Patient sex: M
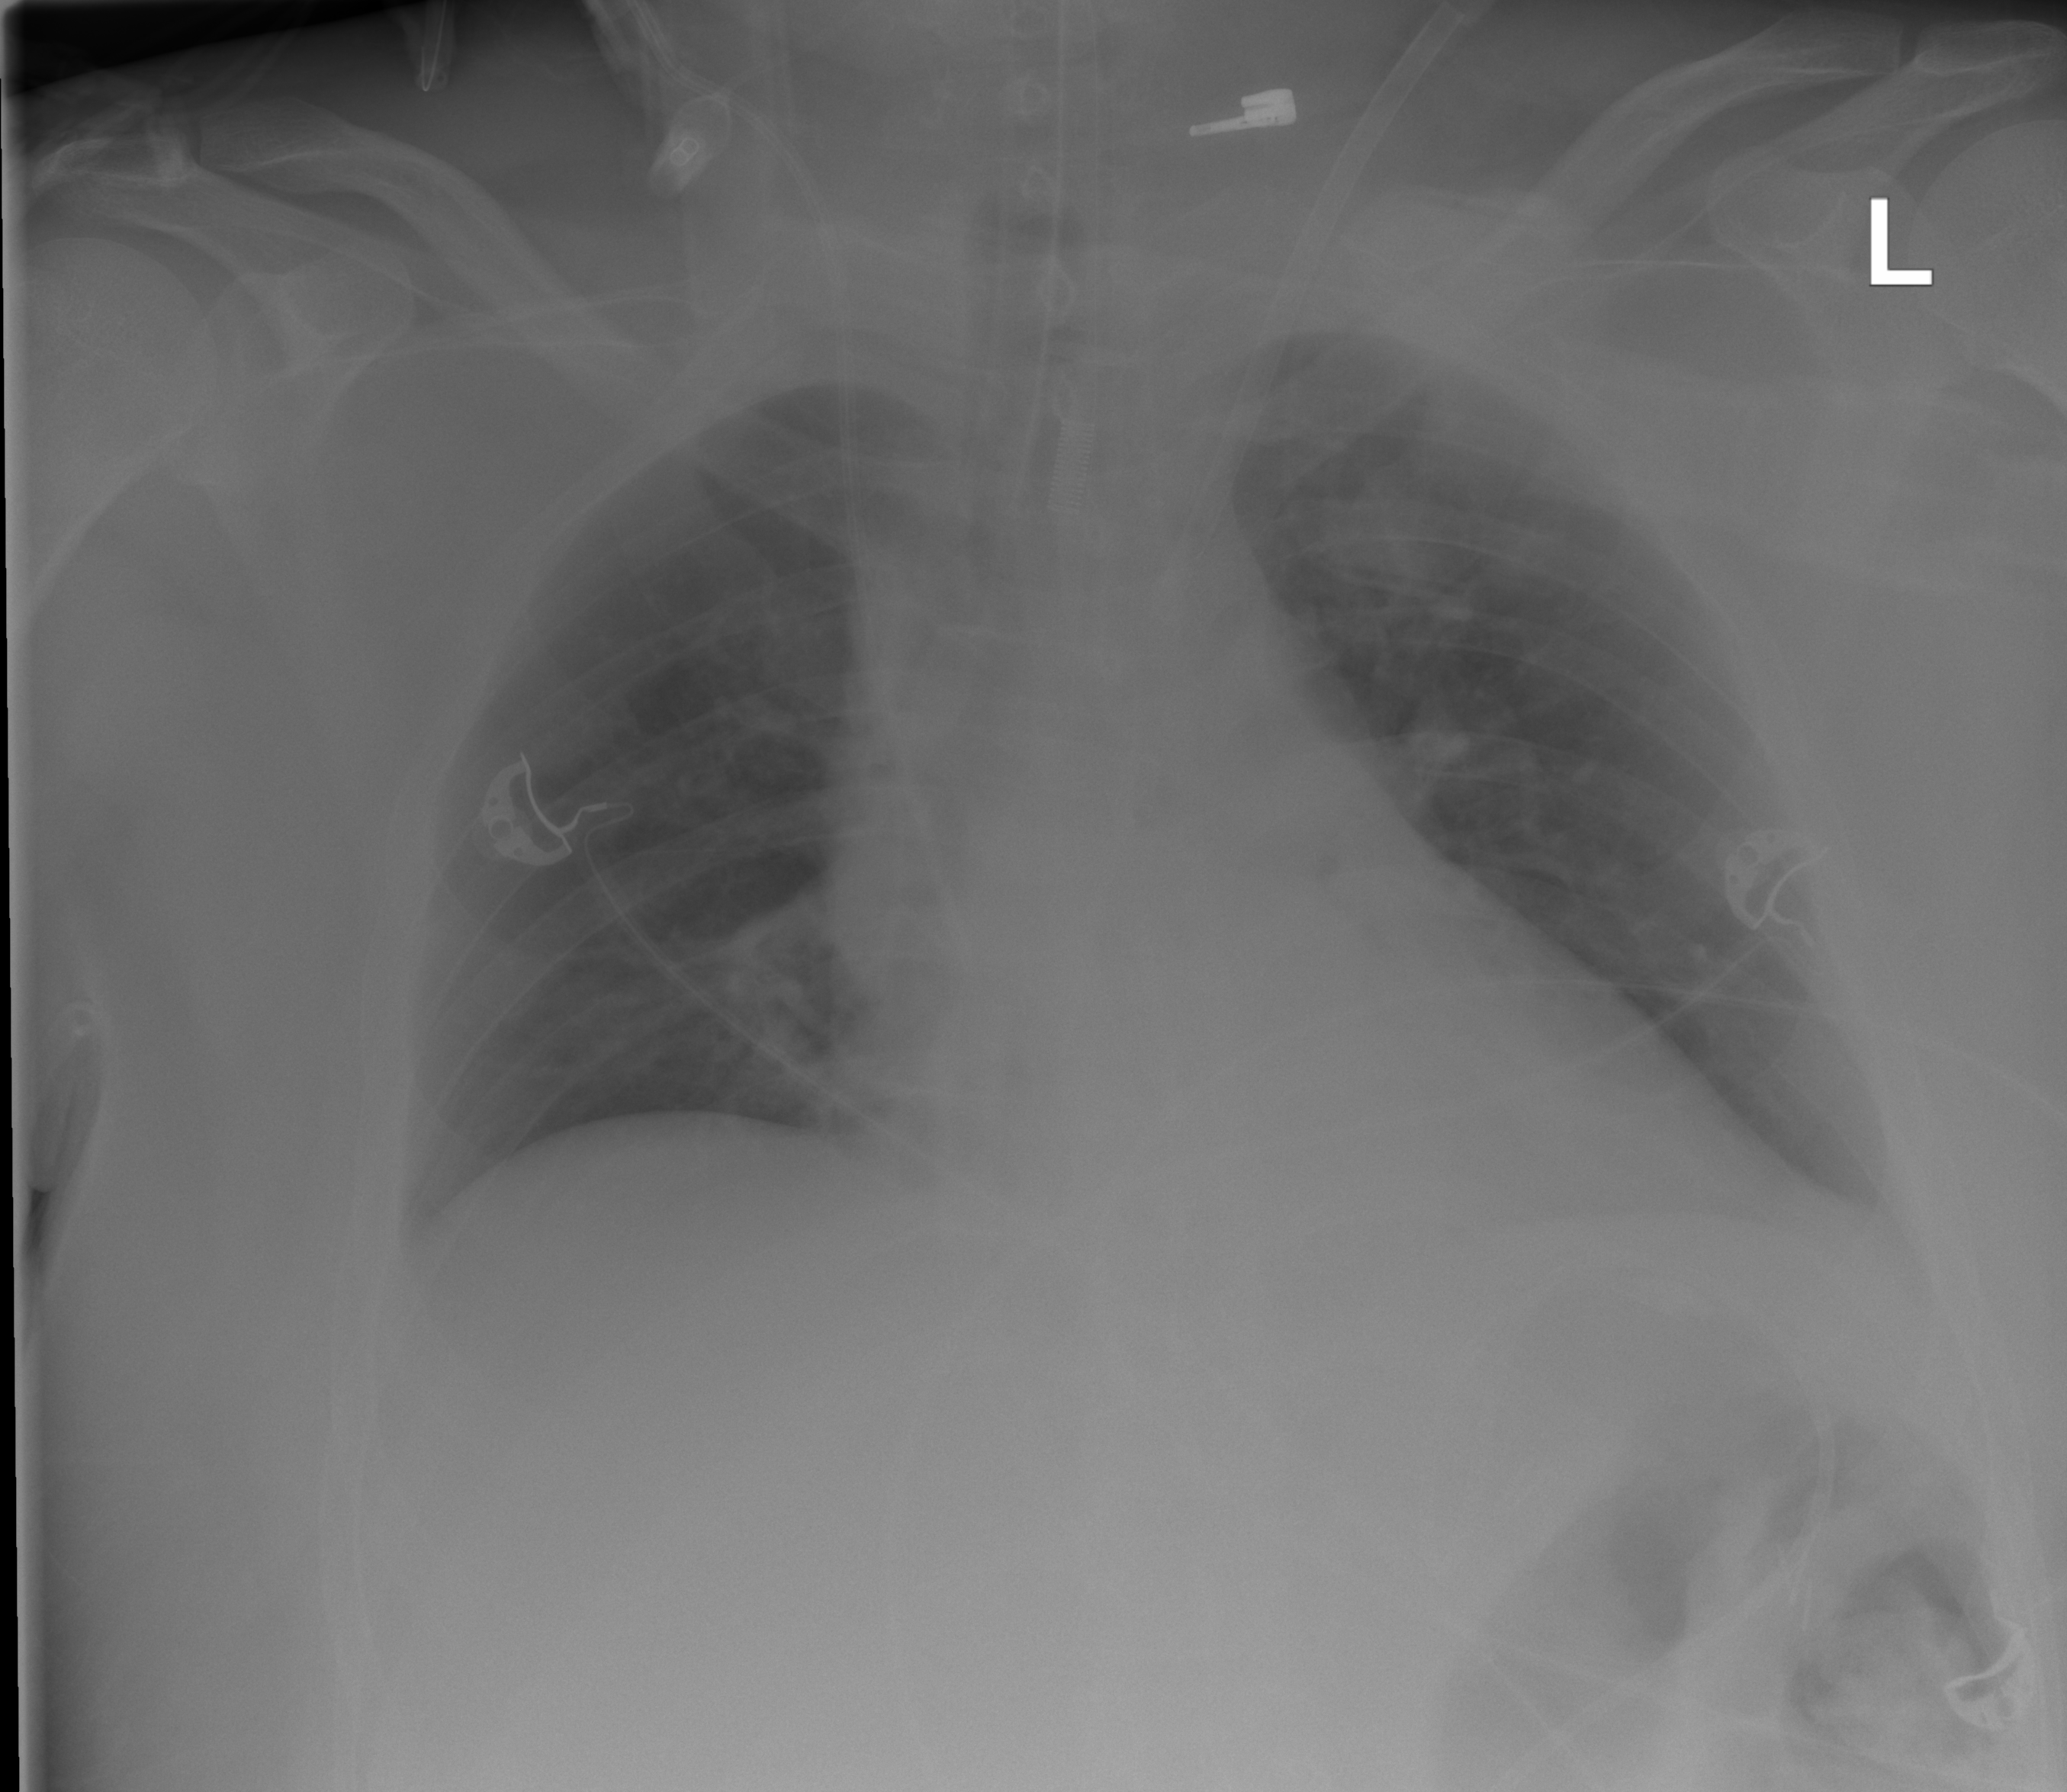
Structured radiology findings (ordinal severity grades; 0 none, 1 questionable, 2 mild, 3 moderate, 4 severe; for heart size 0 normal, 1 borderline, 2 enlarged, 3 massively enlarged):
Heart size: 2
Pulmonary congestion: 0
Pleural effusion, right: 0
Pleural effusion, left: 2
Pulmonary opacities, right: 2
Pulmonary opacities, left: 0
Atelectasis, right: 0
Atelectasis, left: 2